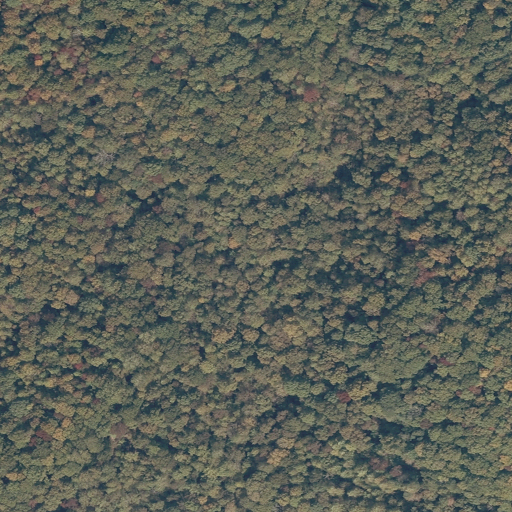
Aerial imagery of valley in Alabama named Narrows Hollow containing only deciduous forest